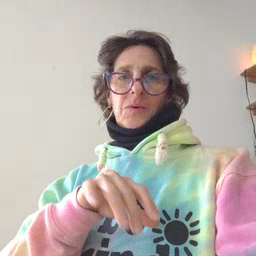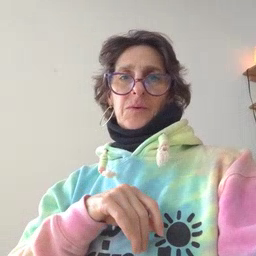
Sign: blow